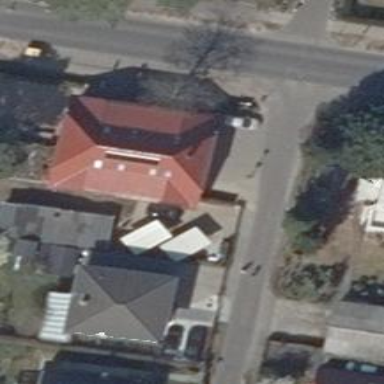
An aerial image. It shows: Building with half-hipped roof oriented along its length.